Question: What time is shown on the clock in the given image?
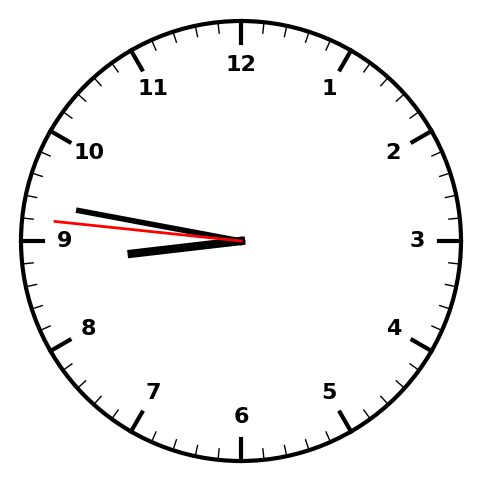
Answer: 08:46:46